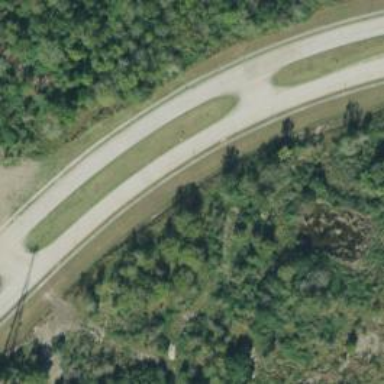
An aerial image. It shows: Secondary road.